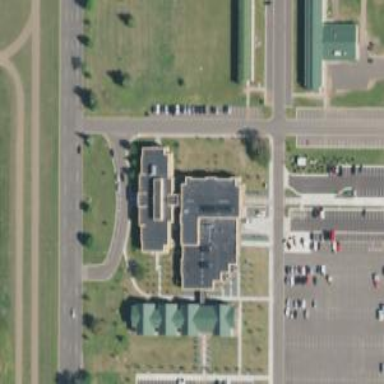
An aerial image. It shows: Public building.